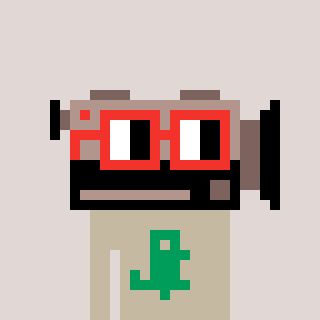
a pixel art character with square red glasses, a camcorder-shaped head and a bege-colored body on a warm background